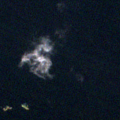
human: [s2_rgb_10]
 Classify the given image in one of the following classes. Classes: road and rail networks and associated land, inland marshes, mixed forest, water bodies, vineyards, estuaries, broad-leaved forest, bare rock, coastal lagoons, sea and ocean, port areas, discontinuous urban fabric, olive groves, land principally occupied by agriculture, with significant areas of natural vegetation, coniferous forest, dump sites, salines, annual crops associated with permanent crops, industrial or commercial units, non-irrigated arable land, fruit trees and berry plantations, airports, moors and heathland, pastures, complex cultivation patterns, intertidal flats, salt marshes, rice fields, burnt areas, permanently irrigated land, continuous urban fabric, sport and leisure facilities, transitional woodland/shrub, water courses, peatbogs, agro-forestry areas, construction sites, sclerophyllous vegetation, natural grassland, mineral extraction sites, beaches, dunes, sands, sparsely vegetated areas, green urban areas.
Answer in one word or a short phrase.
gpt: water bodies